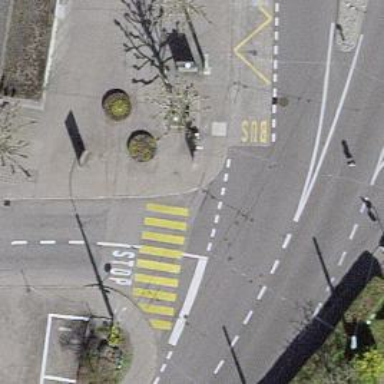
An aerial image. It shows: Marked crossing on footway. The crossing has visible markings.